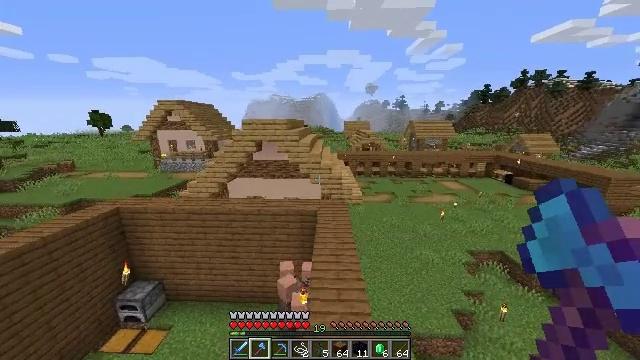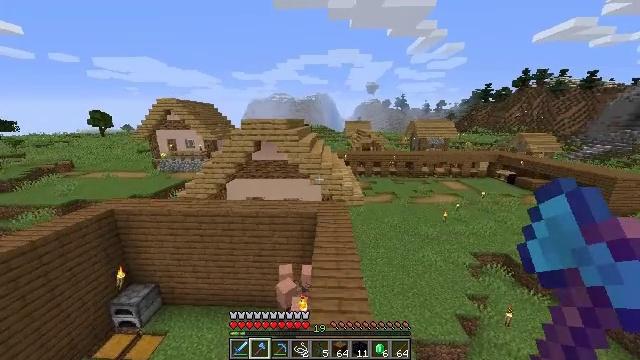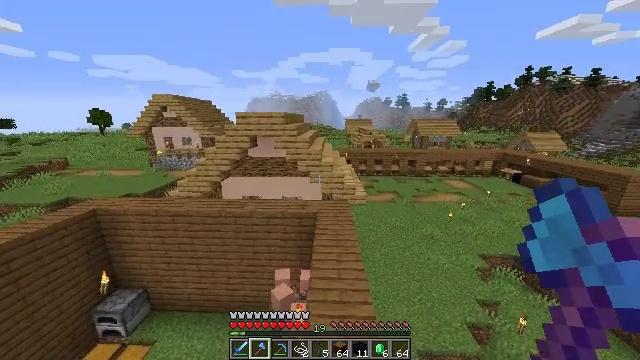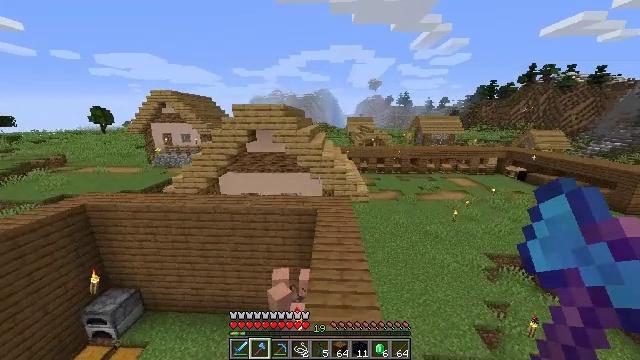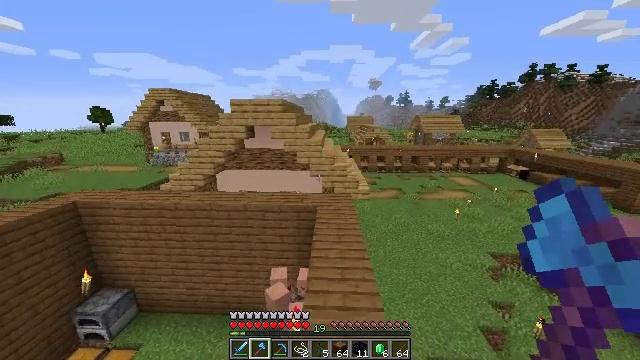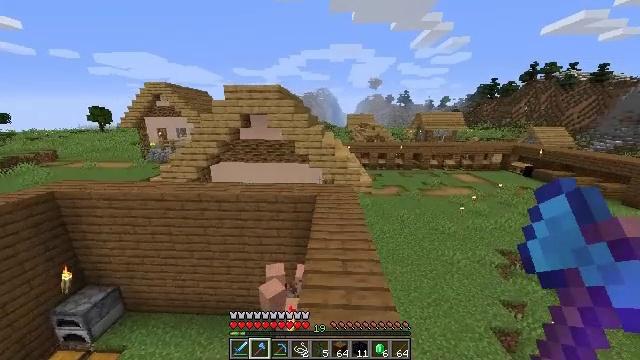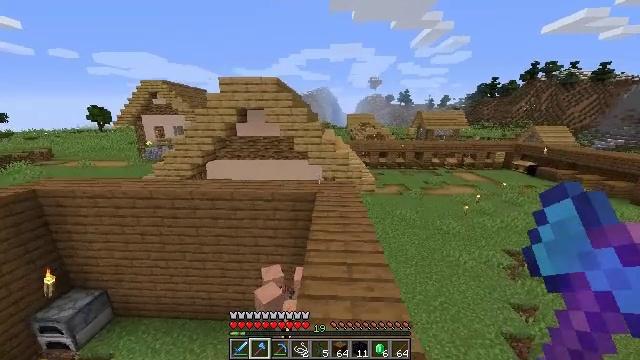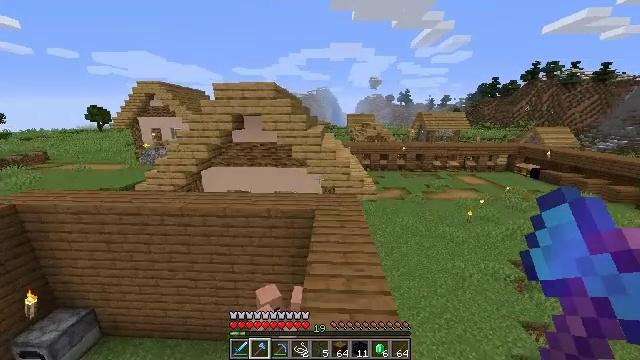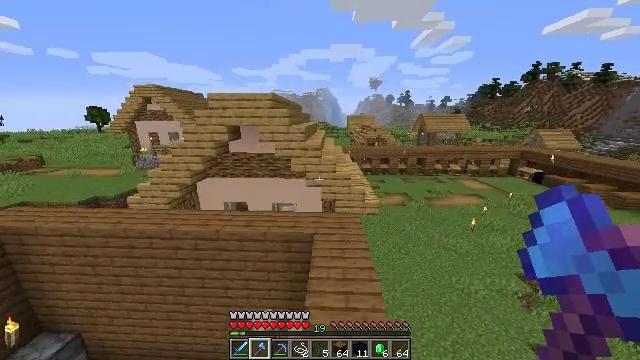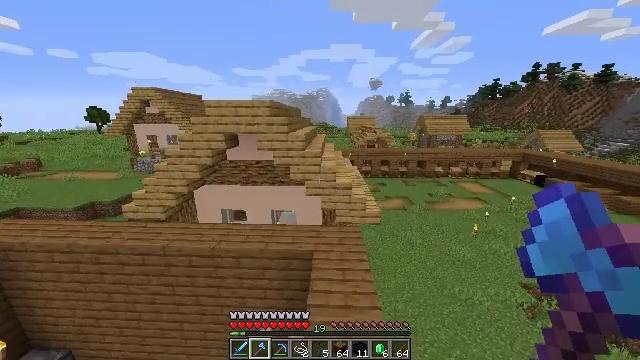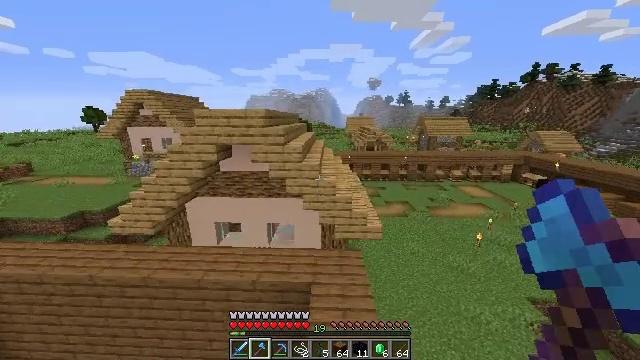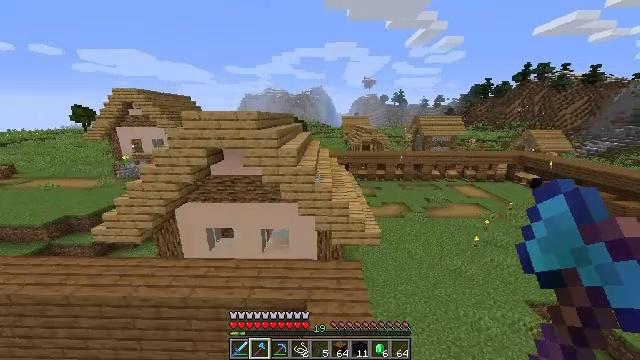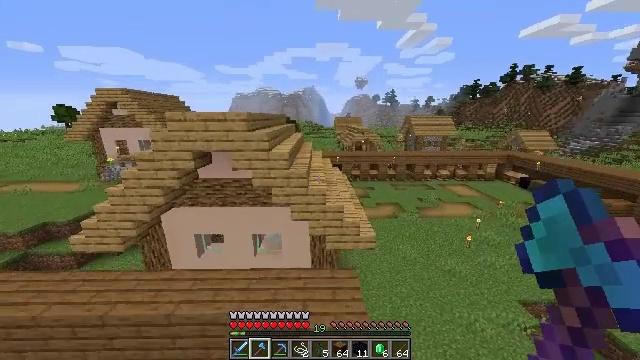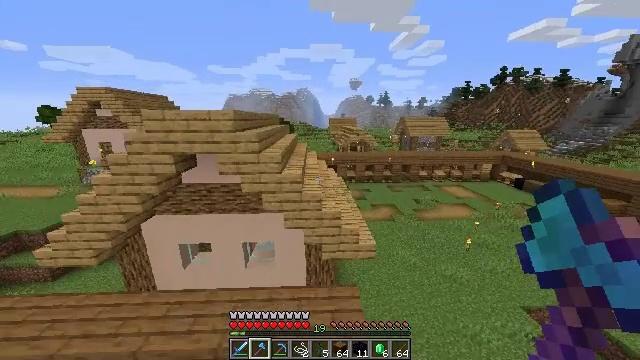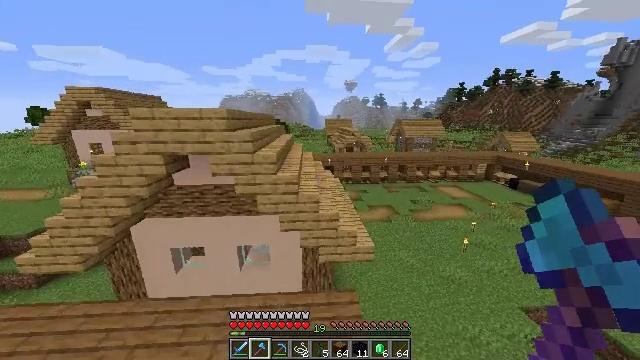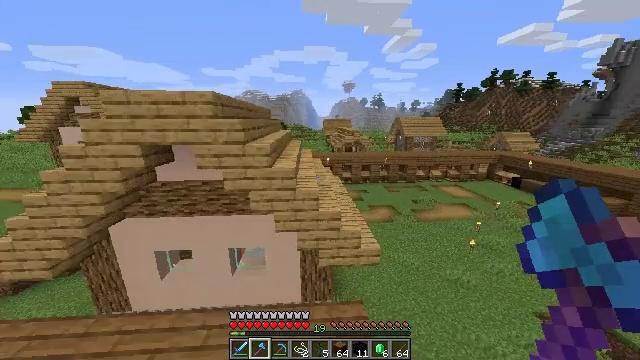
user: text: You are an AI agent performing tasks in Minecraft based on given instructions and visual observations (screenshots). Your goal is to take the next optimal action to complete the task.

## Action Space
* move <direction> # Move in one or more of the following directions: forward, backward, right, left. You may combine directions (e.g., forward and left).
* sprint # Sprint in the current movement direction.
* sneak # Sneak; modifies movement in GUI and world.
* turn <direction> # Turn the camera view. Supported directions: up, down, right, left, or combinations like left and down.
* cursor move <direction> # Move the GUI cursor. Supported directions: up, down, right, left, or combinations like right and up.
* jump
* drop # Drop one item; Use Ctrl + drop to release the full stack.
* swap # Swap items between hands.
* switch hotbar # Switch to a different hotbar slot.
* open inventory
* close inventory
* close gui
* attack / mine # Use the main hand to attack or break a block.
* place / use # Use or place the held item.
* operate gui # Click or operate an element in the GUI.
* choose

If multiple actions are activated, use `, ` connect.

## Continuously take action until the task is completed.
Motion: motion action
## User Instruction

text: Remove a leather helmet from the inventory.
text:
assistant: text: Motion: move forward, sprint, jump
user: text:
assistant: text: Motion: move forward, sprint, jump
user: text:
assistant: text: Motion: move forward, sprint, jump
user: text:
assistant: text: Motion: move forward, sprint, jump
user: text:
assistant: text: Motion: move forward, sprint, jump
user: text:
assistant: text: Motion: move forward, sprint, jump
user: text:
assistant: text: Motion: move forward, sprint, jump
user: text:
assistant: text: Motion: move forward, sprint, jump
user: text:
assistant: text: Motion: move forward, sprint, jump
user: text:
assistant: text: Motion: move forward, sprint, jump
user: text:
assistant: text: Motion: move forward, sprint, turn right, jump
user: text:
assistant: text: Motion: move forward, sprint, turn right, jump
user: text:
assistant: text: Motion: move forward, sprint, turn right
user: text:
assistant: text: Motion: move forward, sprint, turn right
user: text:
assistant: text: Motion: move forward, sprint
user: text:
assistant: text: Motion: move forward, sprint
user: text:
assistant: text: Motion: move forward, sprint
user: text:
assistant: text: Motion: move forward, sprint
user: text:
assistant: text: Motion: move forward, sprint
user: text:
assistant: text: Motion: move forward, sprint
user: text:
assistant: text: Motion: move forward
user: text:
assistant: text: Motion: move forward, sprint, turn left
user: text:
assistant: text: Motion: move forward, sprint, jump
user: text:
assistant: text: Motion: move forward, sprint, jump
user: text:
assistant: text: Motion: move forward, sprint, jump
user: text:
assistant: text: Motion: move forward, sprint, turn left, jump
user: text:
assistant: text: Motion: move forward, sprint, turn left
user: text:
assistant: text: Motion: move forward, sprint, turn left and up
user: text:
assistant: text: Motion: move forward and move right, turn left and up
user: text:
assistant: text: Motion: move forward and move right, turn left and up